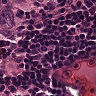
Metastatic tissue present: yes